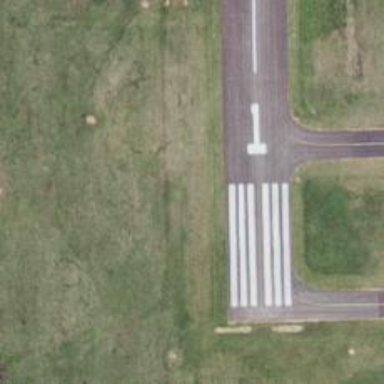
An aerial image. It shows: Runway surface made of asphalt at airport.